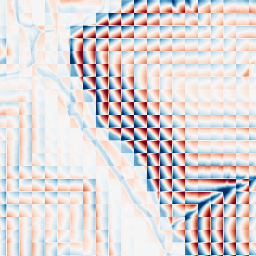
Category: wavelet
Decomposition family: wavelet_dwt
Decomposition parameters: wavelet: haar
level: 4
Upsampling method: cubic_mitchell
Upsampling parameters: scale: 4
Upsampling scale: 4